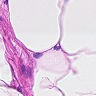
Metastatic tissue present: no